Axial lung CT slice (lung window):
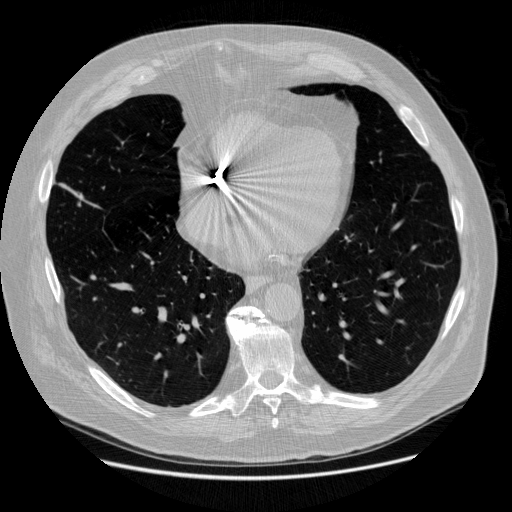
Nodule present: no